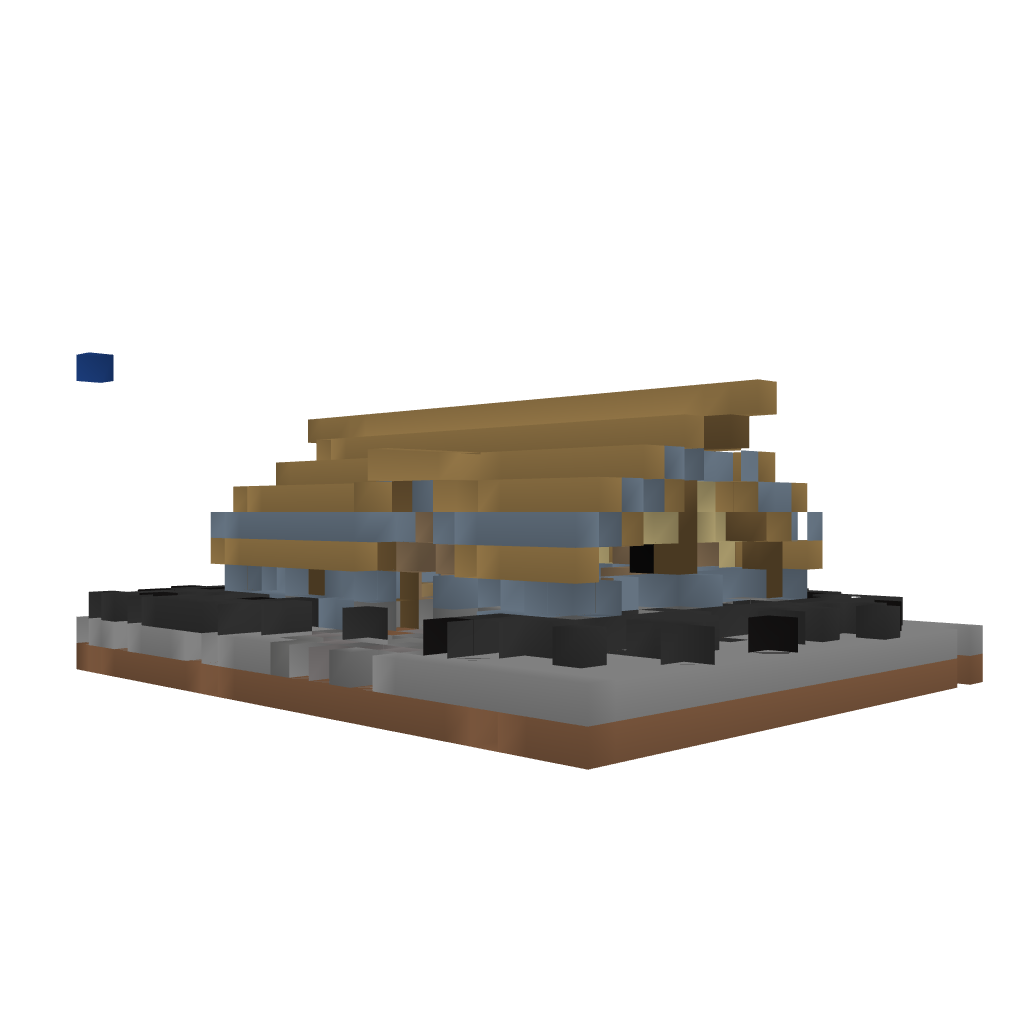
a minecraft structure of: Small Medieval Barn